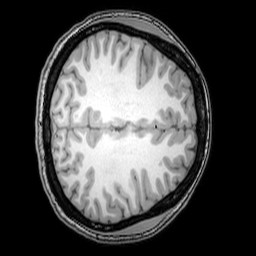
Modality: T1w
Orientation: axial
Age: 24
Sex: female
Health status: healthy
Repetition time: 0.081 s
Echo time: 0.037 s